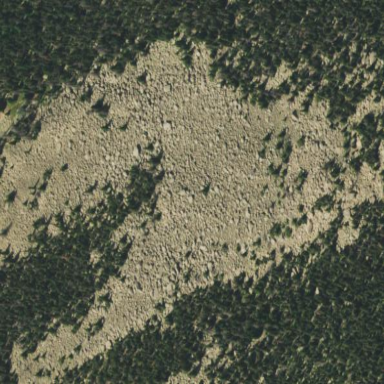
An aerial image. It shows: Natural scree.